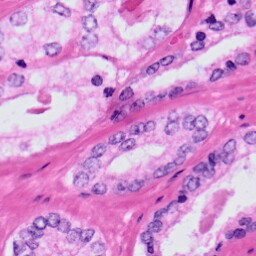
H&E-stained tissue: Prostate